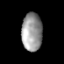
Tissue: prostate
Cell type: Epithelial cells
Senescence score: 0.7254
Nuclear area (px): 764
Mean DAPI intensity: 151.84